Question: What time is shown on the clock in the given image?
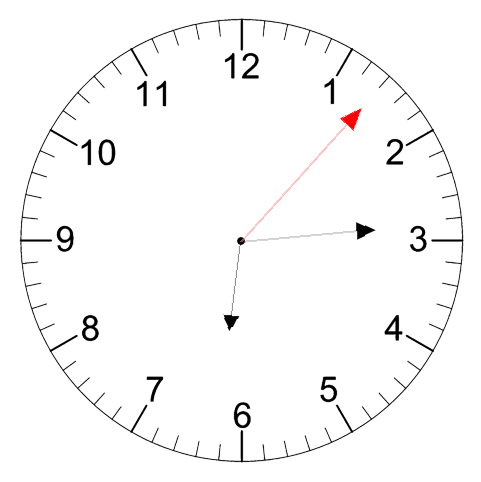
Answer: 06:14:07